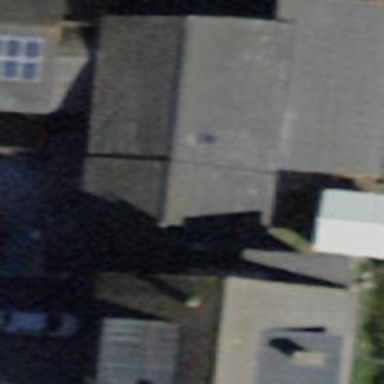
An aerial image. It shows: Building with tiled roof.